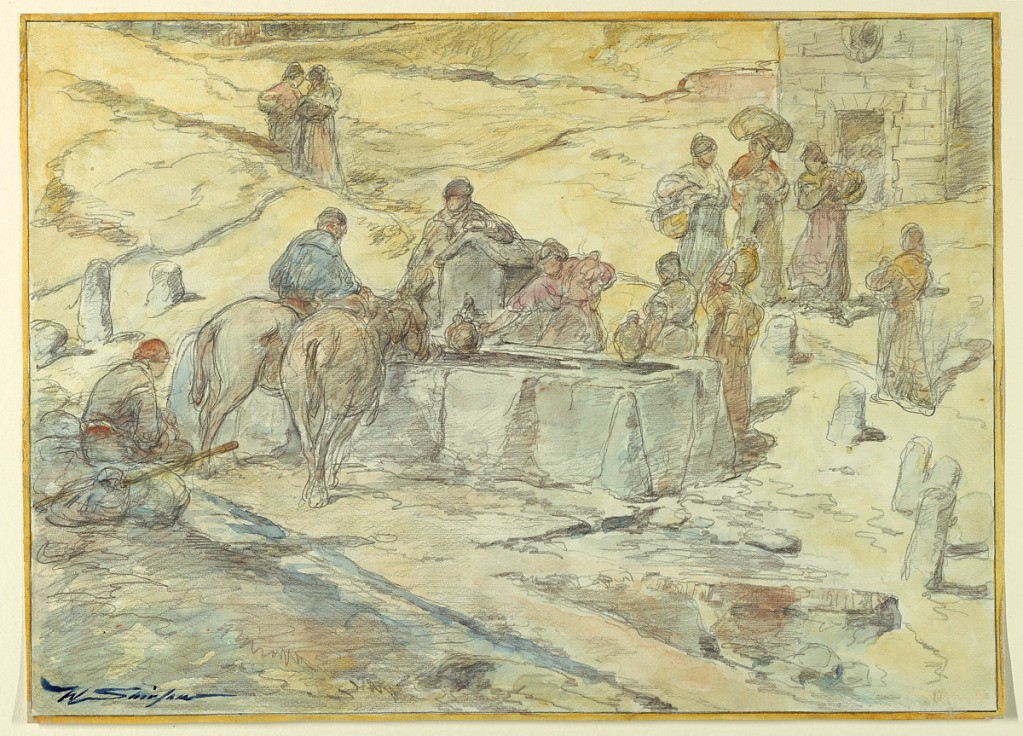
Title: A Water Trough
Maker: Walter Shirlaw, American, b. Scotland, 1838–1909
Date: ca. 1885
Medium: Brush and watercolor, graphite on paper
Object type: Drawing
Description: A water tough, with two donkeys and several figures around it.